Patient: sex F, age 75
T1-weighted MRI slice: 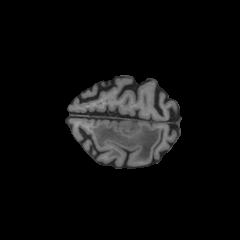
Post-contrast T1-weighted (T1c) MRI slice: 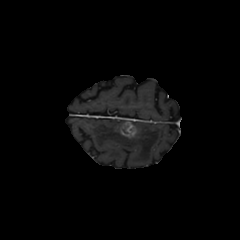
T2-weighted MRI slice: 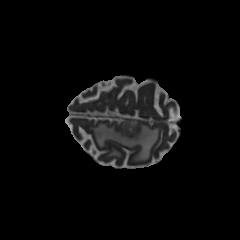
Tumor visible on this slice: yes
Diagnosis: Glioblastoma, IDH-wildtype
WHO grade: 4